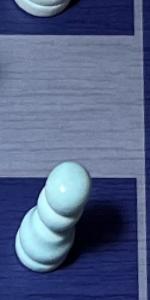
Label: Pawn_White